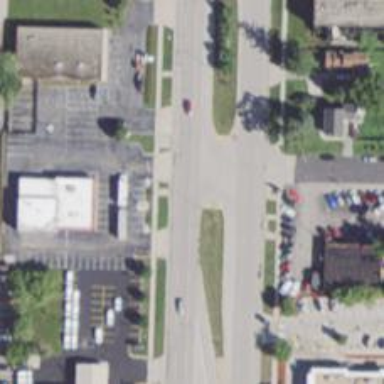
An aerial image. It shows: Unmarked road crossing.